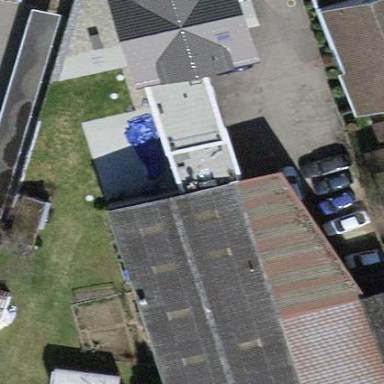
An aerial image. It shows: Garage.